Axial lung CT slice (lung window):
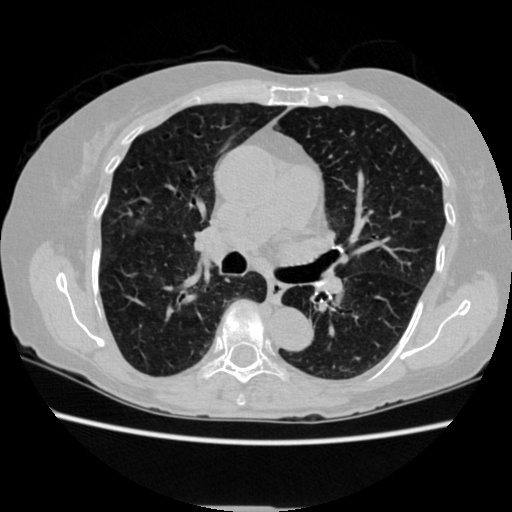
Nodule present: no